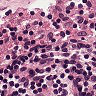
Metastatic tissue present: no